Question: I'm trying to use Git for a personal project just for the sake of getting used to it but I got into a situation I don't know how to tidy up...
I don't remember how it happened, I think I tried to roll back to some commit but now my git is a mess. I tried other things which I don't really know what they are and this I shouldn't have.
Here is a screen of how it looks like:

I just would like to go back to the selected commit ("With each new wave, the game...").
I'm sure this is really simple but I got lost with all those branches and stuff. So if someone could tell me how to get back to this, not only for my working copy but also on the server, that would be nice.
Thanks :-)
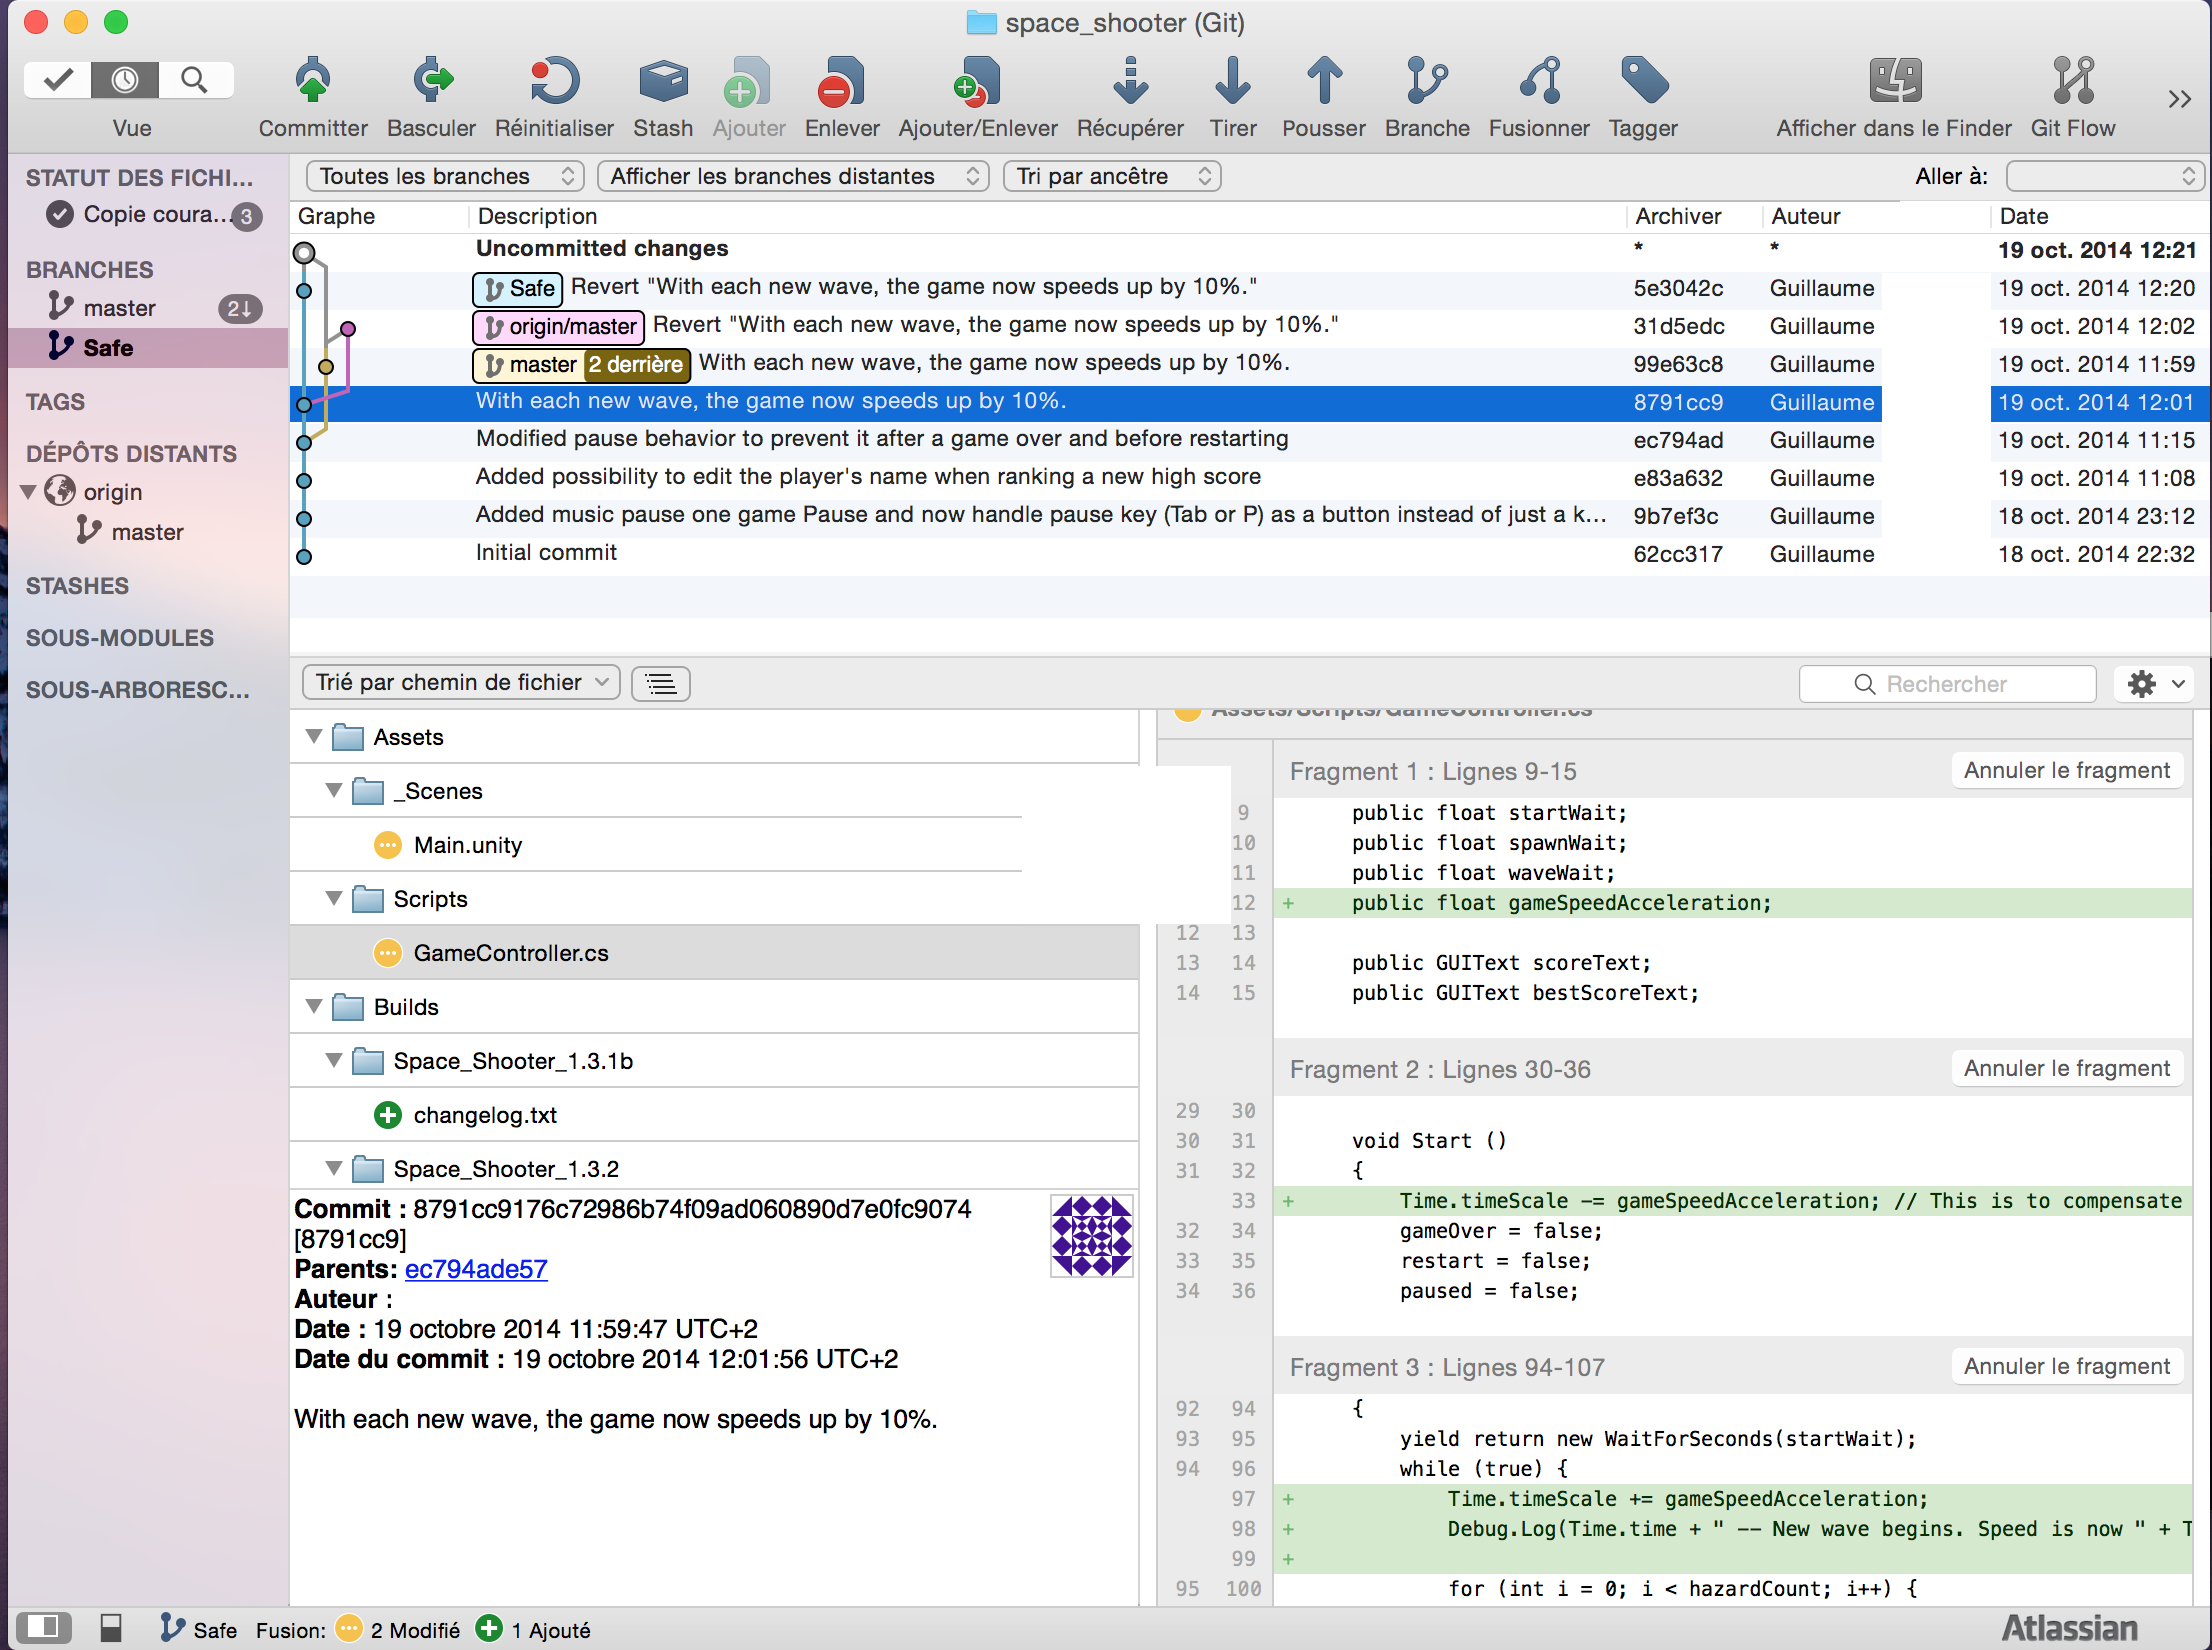
Answer: Looking at that history, it seems that you commited that commit, cherry-picked it on another branch, and then tried to revert it on both branches again.
To clean that up I would first suggest you to make sure that all those commits (especially including those uncommitted changes at the top) don't contain any information you don't want to lose.
Afterwards, you can use the following command to and just get back to that one commit. Note that this really cuts of the tree, hence make sure that you don't have any data you want to keep.
'''
git reset --hard 8791cc9176
'''
This will reset your current branch to that commit, ignoring everything else. So you probably want to reset your local master there. Afterwards, you can delete your 'Safe' branch using 'git branch -D Safe' (note the upper-case 'D' to be able to delete branches that are not merged into other branches--for all other cases, use a lower case 'd' to make sure you don't lose information).
Since your remote is also on a more advanced state, you probably want to get rid of those extra commits there too. Note that by default you cannot just push an older history and replace this on the remote. Instead you have to force-push it using 'git push --force origin master' (or '-f' in short). While it is okay to use it for your personal project, you should know that you should never do this when working with others or when your repository is publicly available. This will change the history on the remote to a state that cannot be automatically handled with by other users accessing the remote. So they will likely run into conflicts. That's why you should (a) always make sure that what you are pushing is really good-to-push, and (b) always undo things on the remote by commits (e.g. reverting commits as you have already used here).